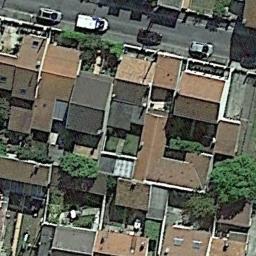
Label: residential